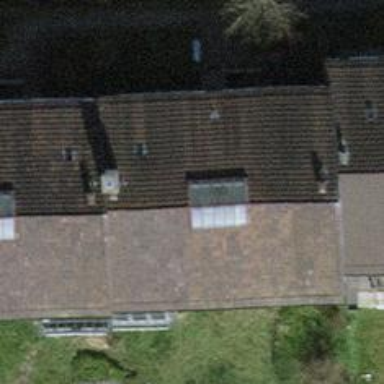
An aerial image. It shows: Building with tile roof.